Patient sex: M
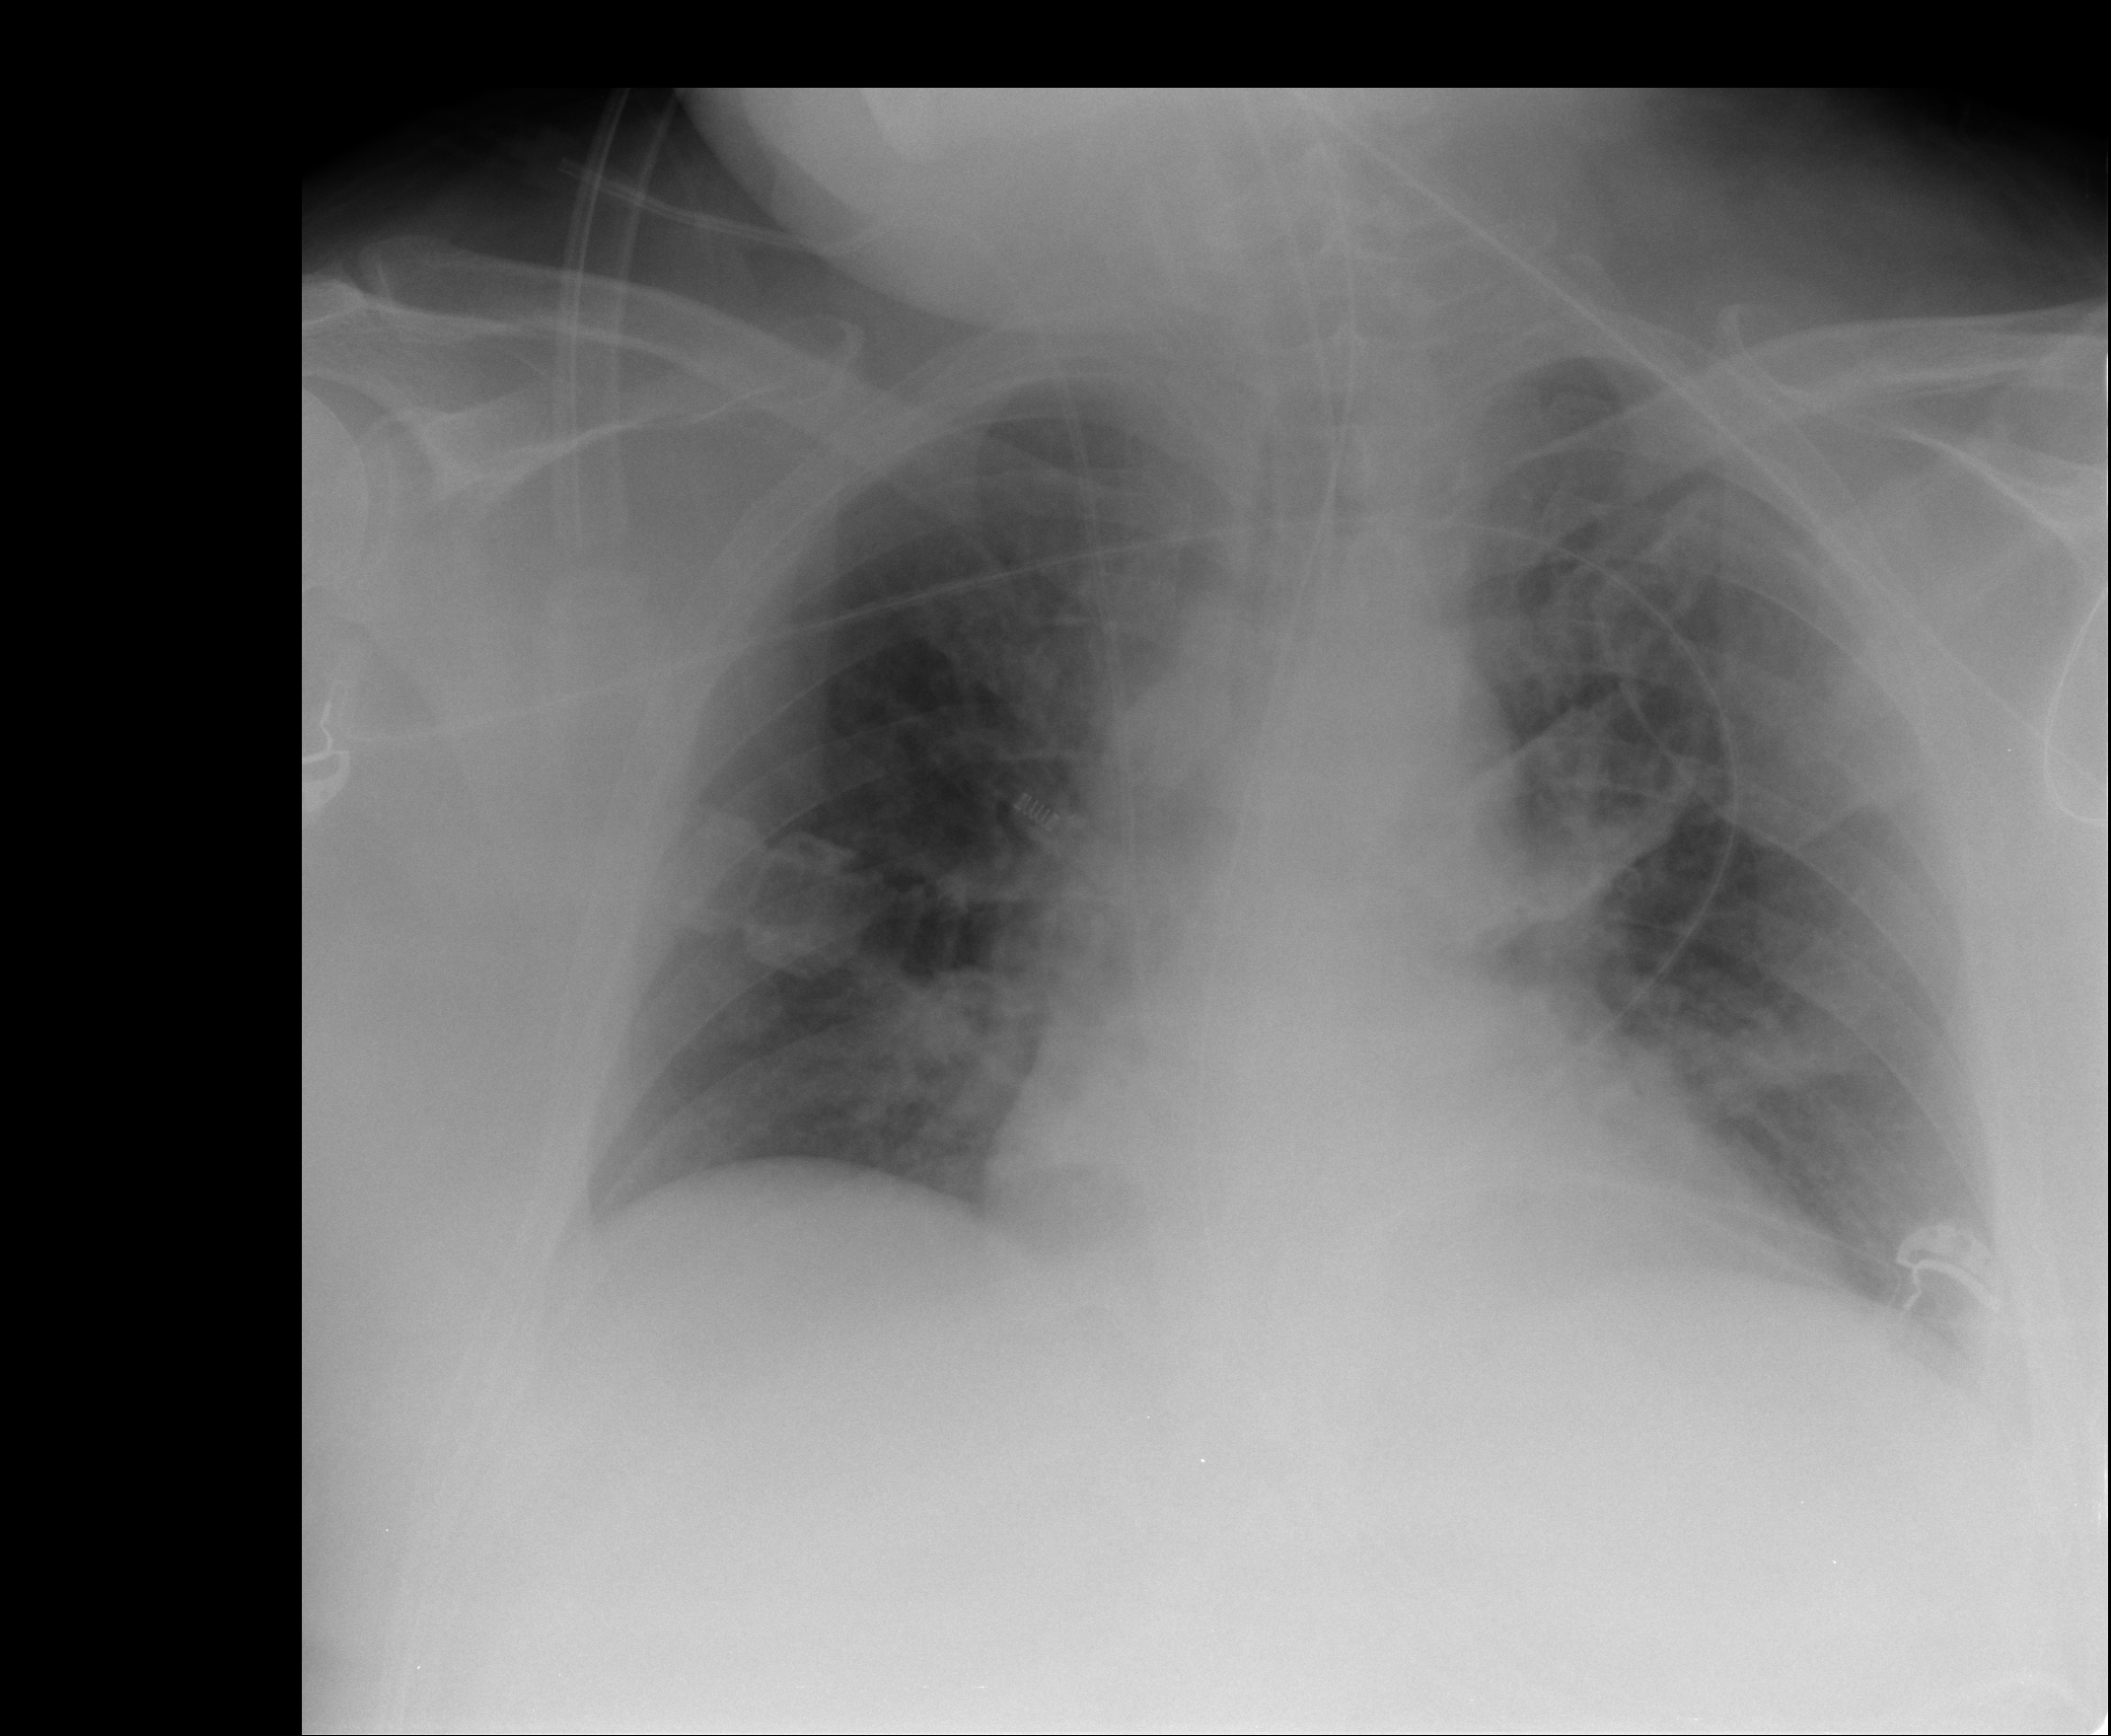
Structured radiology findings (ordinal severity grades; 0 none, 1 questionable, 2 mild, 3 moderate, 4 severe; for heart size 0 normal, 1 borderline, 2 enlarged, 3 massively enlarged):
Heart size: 0
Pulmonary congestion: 1
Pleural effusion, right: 0
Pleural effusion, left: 0
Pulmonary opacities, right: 0
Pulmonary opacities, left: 0
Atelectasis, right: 0
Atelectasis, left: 1